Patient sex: F
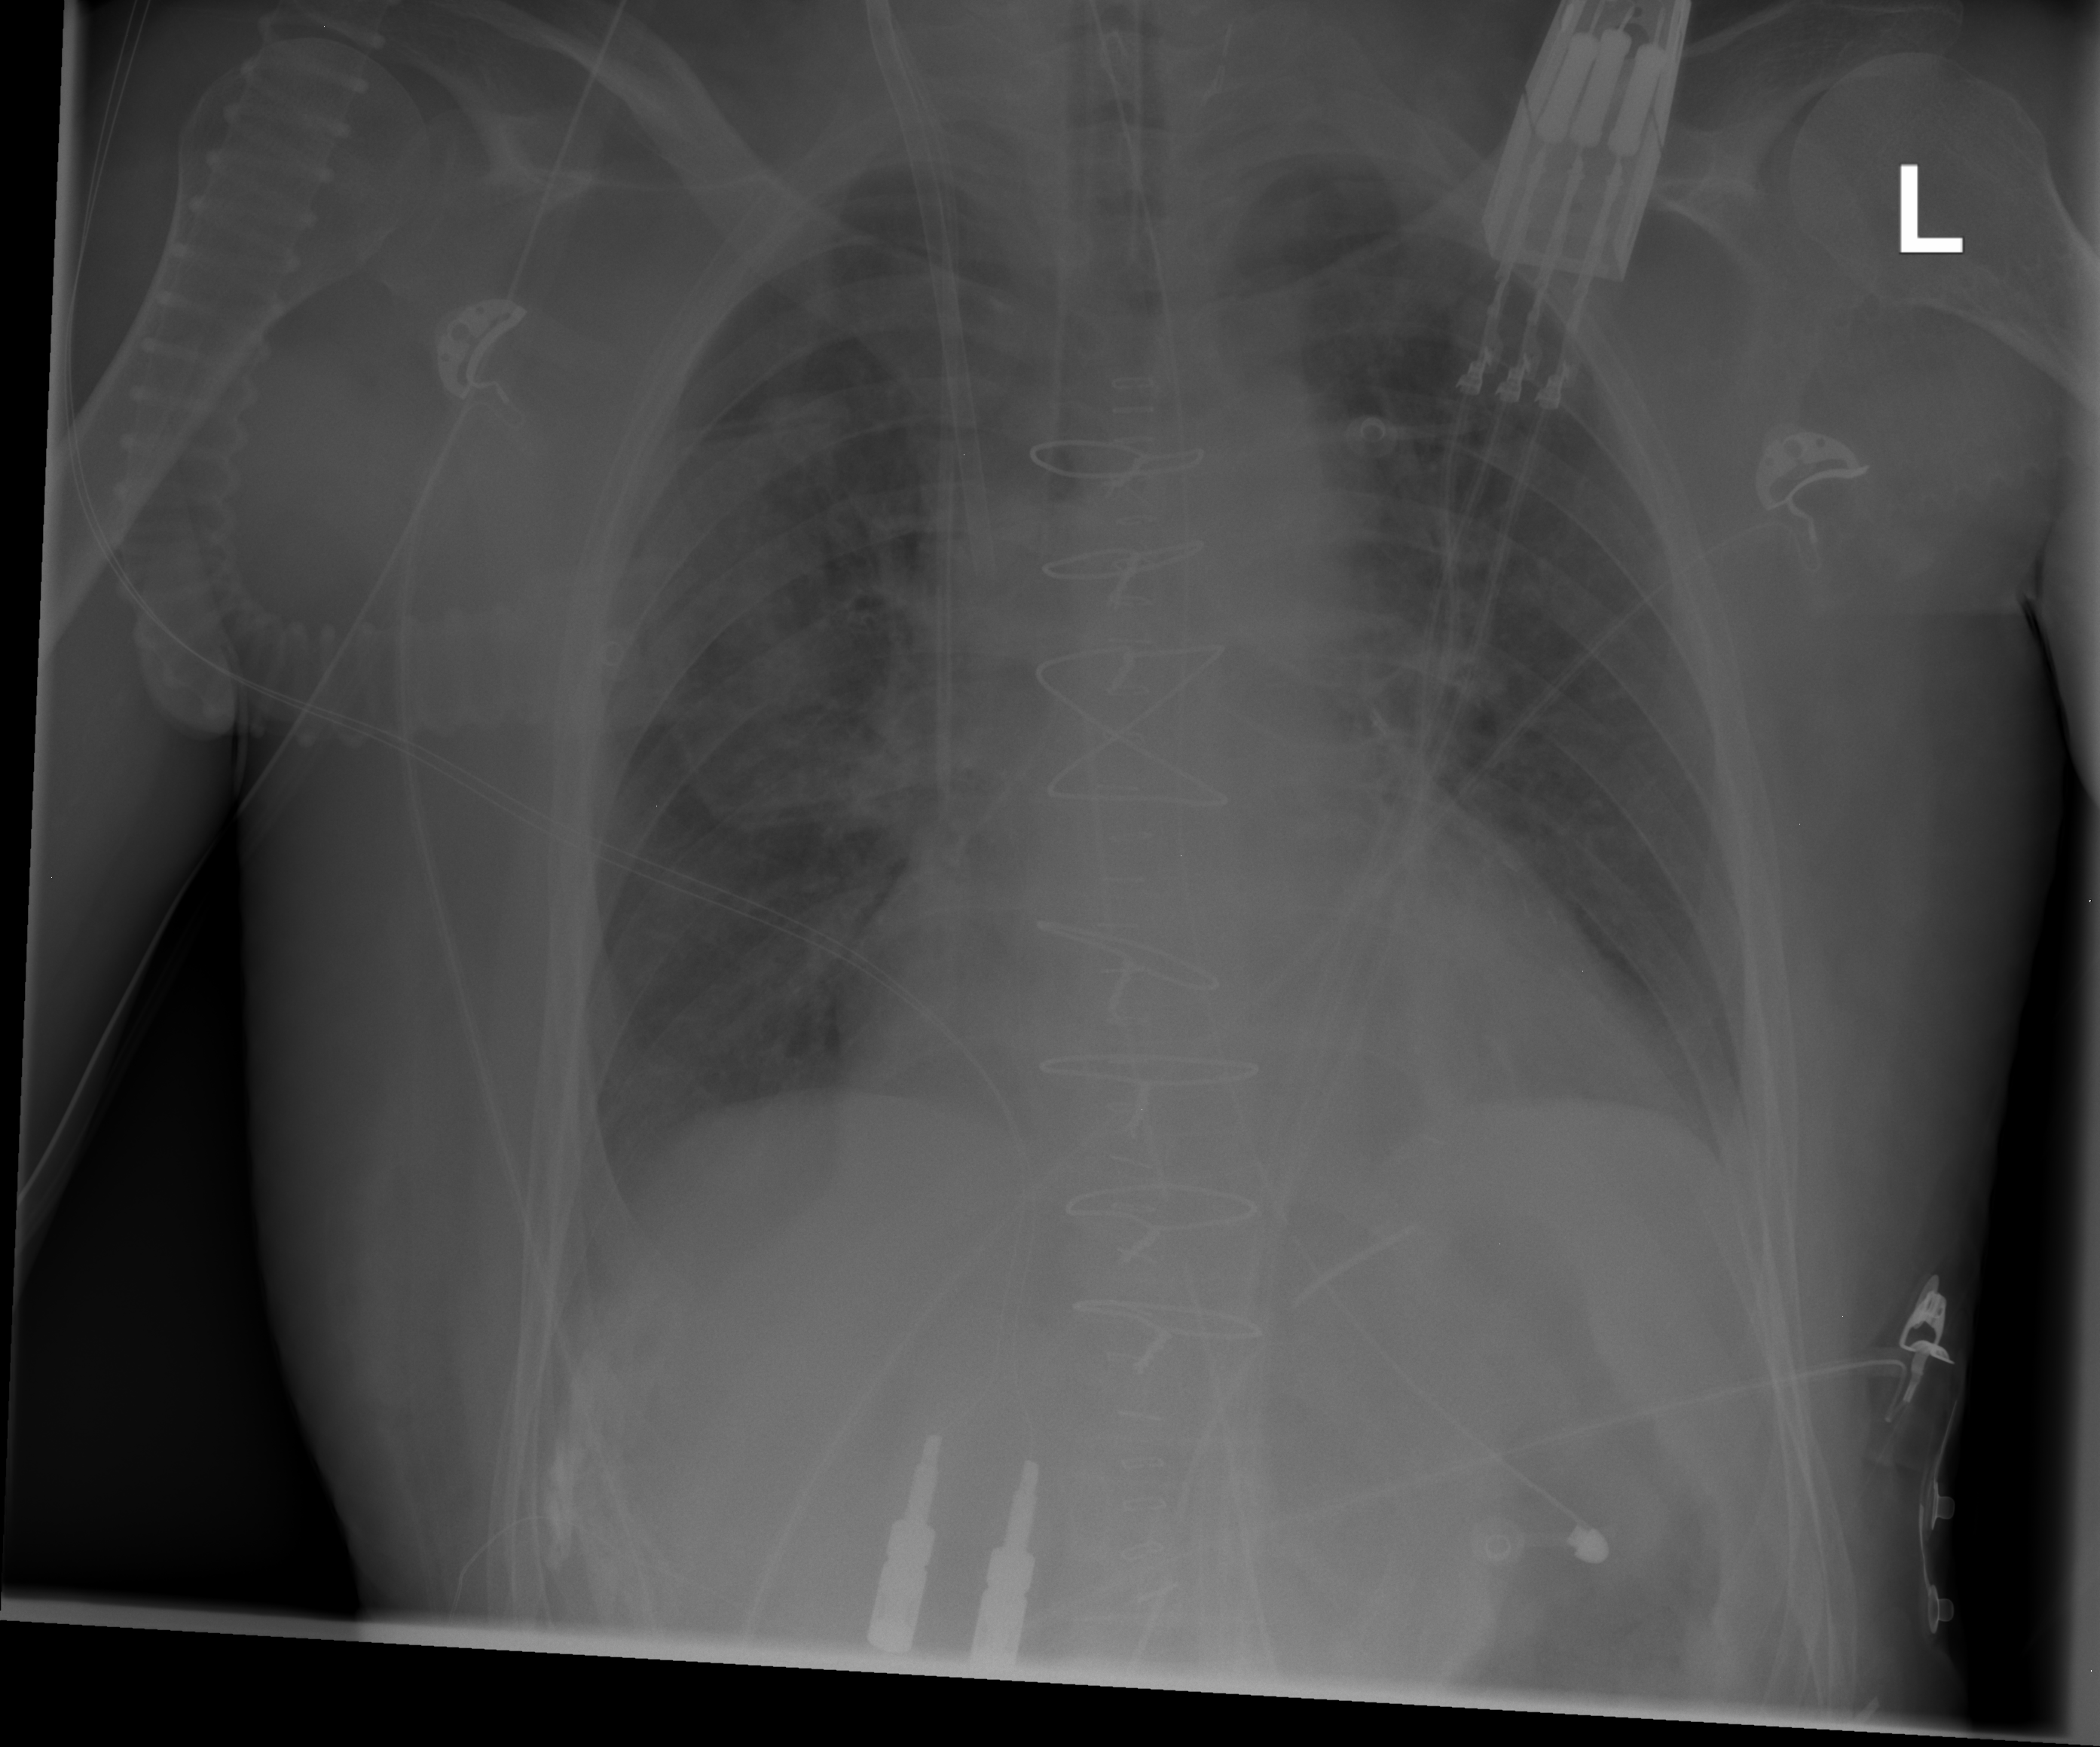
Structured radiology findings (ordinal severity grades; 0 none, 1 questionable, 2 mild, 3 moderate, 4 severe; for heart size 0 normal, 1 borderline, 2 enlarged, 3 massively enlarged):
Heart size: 2
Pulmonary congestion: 1
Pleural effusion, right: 0
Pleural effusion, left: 0
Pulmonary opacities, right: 0
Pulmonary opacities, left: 0
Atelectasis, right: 0
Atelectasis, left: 1